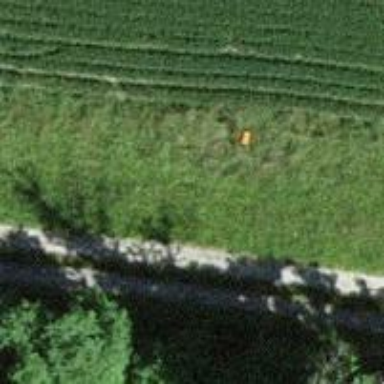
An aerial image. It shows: Pole with roof-covered pipeline marker.